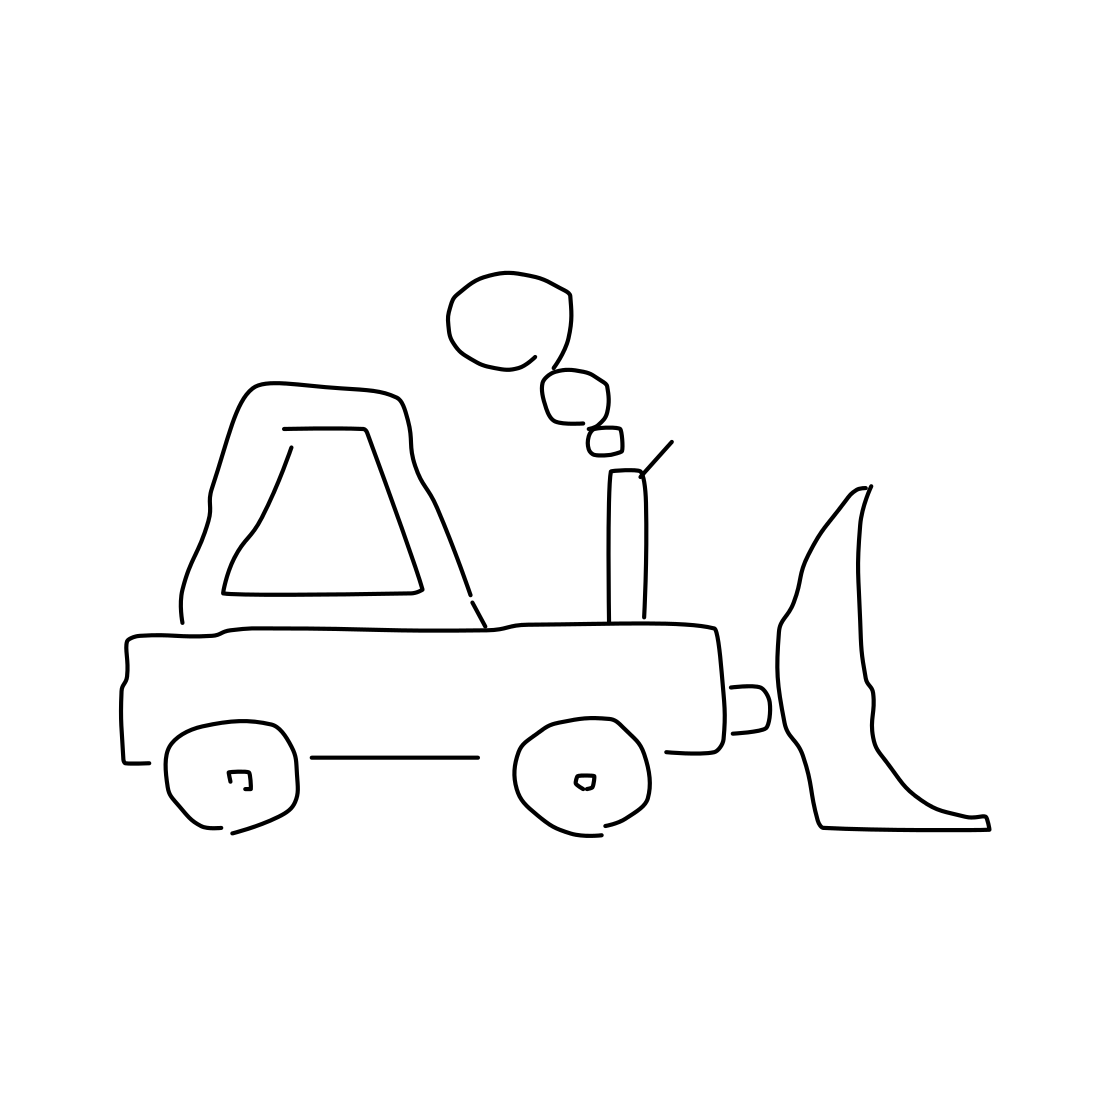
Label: bulldozer